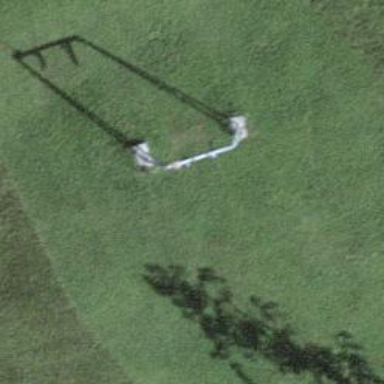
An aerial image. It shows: Pylon used for aerialway.